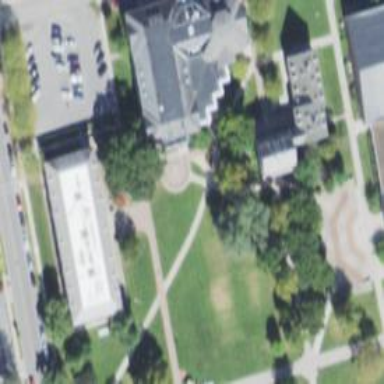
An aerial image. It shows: College building.